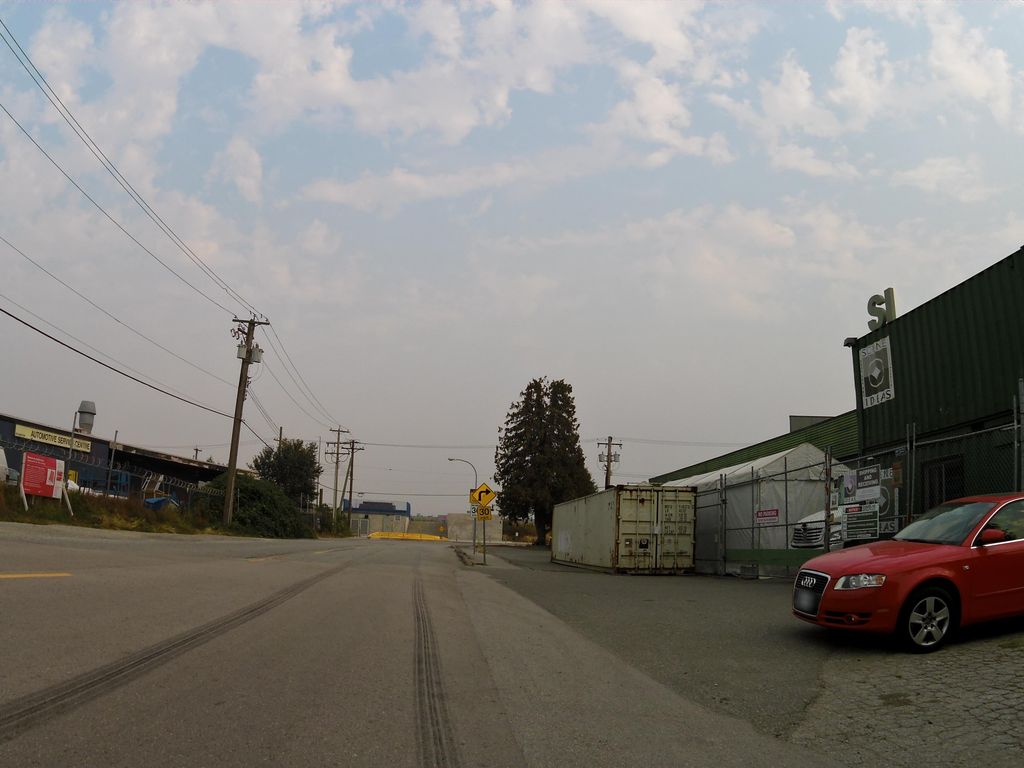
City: vancouver